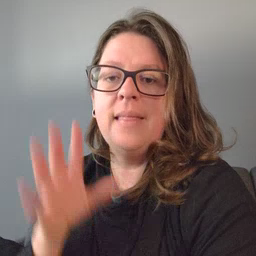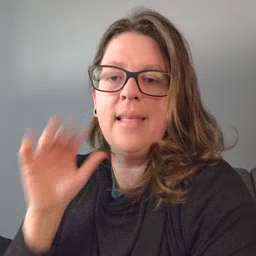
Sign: loud